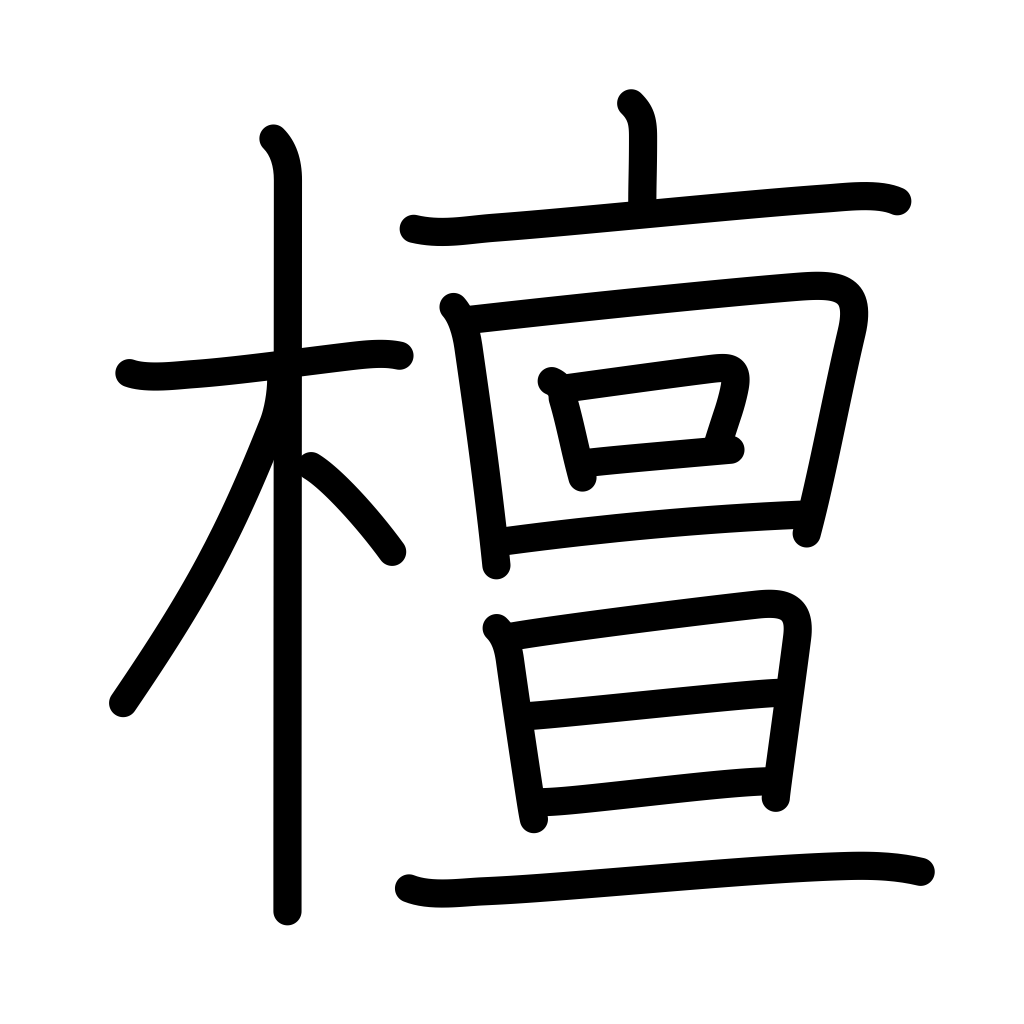
Meaning: cedar, sandalwood, spindle tree